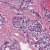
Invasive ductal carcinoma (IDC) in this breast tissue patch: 1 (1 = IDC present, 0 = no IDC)